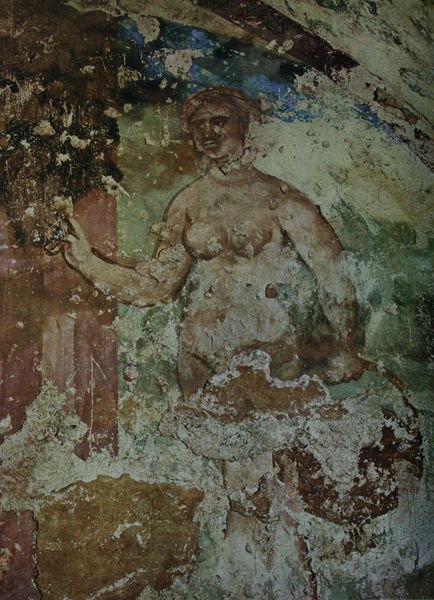
Titel: Badende Frau
Standort: Qusayr 'Amra (Jordanien)
Institution: Tepidarium
Schlagwörter: akt, baum, blau, gemälde, hand, haut, himmel, kopf, körper, mann, nackt, weiß, badende, grün, ocker, blume, blumen, braun, brust, busen, finger, frau, geste, haar, mund, nase, pastell, tür, dach, haus, rot, tier, beige, haube, malerei, alt, jung, wand, architektur, arm, arme, augen, blass, halten, mensch, stehen, stein, hände, natur, figur, haare, stehend, rosa, schulter, brunnen, engel, garten, vase, apfel, brüste, bogen, halsband, farben, mauer, farbe, schaden, essen, dick, weib, kopftuch, zopf, wandmalerei, muse, korb, brot, bauch, zeigen, eva, gewölbe, lamm, schaf, torso, greifen, mythologie, göttin, jagd, flecken, fisch, gestus, antik, christlich, nymphe, erhoben, fresken, segen, zerstört, auer, fleckig, fresko, undeutlich, wandbild, ziege, gruß, brunne, ros, diana, römisch, griechin, regenbogen, pompeii, wandbemalung, restaurierung, freske, byzantinisch, verblasst, verwittert, abgeblättert, abgeplatzt, botin, farbrest, notin, frau nackt, malerwei